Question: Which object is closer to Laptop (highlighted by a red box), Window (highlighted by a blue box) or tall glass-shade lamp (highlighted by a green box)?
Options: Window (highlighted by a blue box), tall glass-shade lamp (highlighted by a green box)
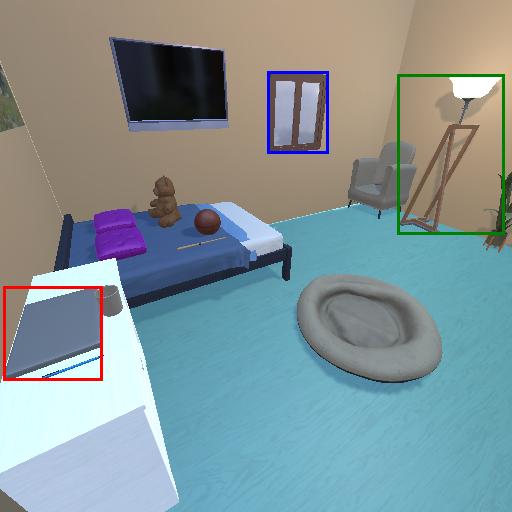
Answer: Window (highlighted by a blue box)